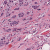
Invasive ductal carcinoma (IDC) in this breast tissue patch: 1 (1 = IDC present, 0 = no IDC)